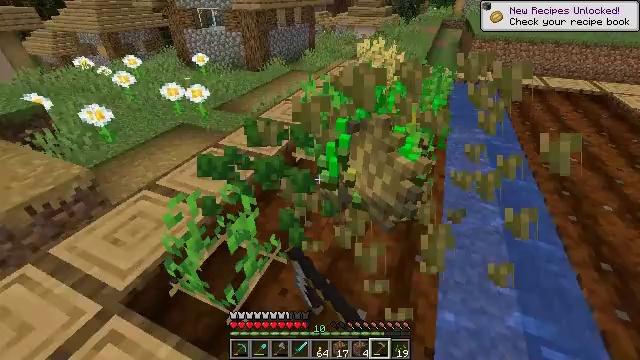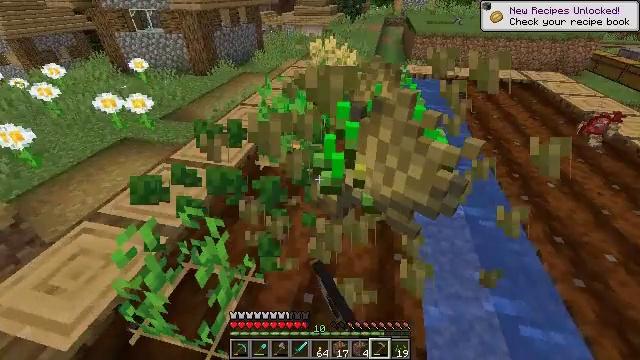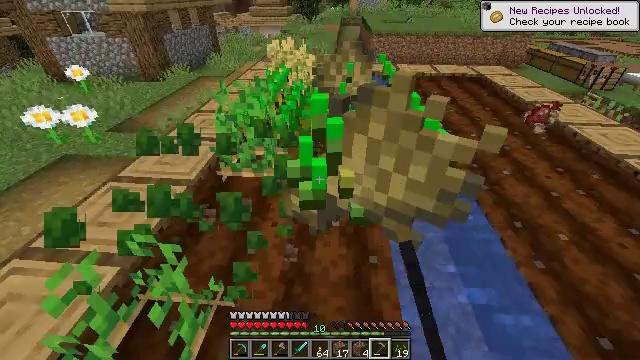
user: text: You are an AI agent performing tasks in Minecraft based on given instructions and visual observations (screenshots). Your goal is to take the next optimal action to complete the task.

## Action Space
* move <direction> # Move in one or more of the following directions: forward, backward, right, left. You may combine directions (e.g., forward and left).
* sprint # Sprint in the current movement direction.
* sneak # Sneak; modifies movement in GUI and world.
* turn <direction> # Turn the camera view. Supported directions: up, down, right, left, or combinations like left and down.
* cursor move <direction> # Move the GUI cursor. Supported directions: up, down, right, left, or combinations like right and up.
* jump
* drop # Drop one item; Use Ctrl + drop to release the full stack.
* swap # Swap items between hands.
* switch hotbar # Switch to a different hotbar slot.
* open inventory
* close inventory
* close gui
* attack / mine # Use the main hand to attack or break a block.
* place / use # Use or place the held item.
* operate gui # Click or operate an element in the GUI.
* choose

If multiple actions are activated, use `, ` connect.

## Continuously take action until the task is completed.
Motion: motion action
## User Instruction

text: Mine beetroots from the garden.
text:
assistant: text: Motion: move forward and move right, turn right, attack / mine
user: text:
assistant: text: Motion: move forward and move right, turn right, attack / mine
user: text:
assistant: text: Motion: attack / mine